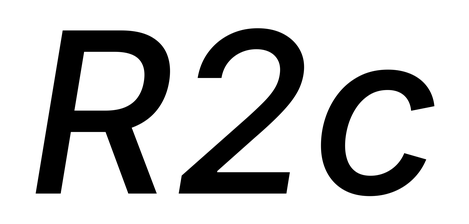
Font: Inter-Italic_Medium_Italic